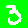
Digit: 3